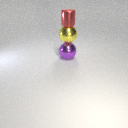
small red metal cylinder above large purple metal sphere